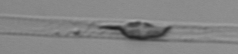
Label: Dactyliosolen_blavyanus